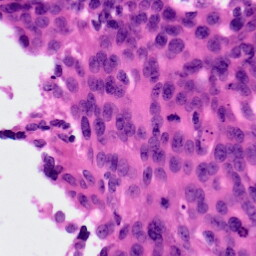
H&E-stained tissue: Ovarian